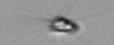
Label: Calciopappus